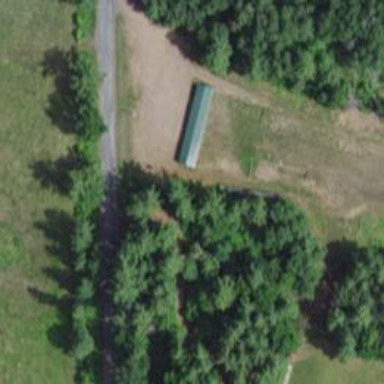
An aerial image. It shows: Shooting ground for the sport of shooting.